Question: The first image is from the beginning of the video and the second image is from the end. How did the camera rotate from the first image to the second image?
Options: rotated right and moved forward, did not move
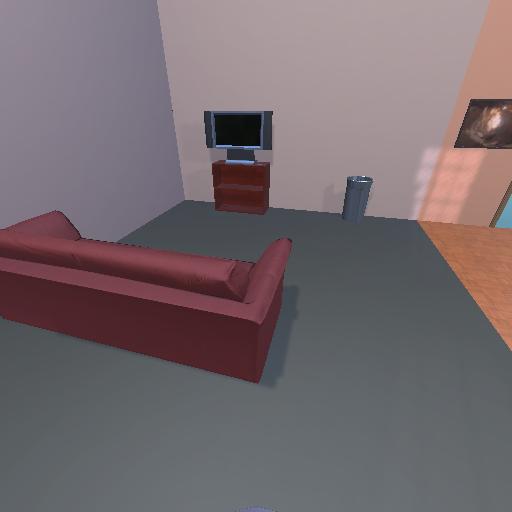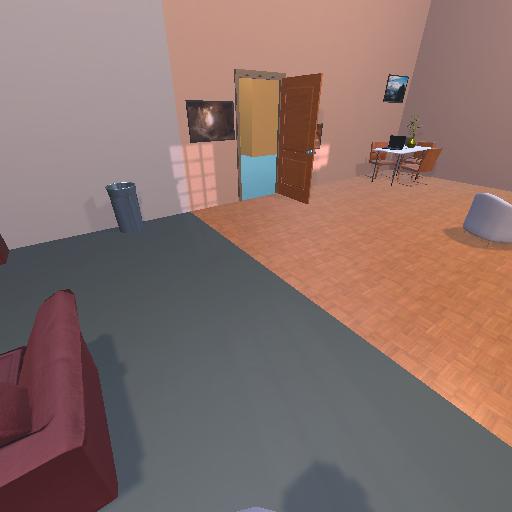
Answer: rotated right and moved forward